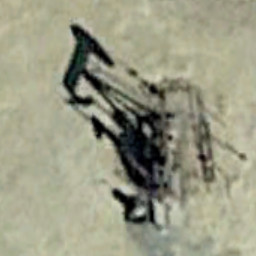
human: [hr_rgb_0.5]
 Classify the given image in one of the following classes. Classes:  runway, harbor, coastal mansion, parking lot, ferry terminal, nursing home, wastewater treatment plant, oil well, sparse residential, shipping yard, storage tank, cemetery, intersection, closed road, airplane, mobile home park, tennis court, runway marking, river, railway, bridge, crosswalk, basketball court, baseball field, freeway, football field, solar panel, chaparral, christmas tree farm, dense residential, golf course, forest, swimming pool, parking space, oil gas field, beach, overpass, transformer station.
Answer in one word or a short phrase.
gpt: oil well